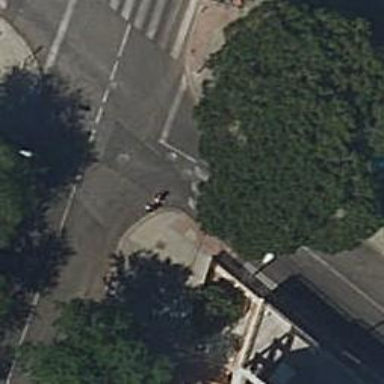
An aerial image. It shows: Footway with zebra crossing.